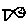
Label: fish